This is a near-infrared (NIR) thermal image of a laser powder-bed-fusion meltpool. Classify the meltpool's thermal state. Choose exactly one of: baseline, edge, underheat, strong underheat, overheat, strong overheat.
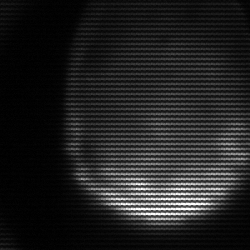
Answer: edge